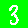
Digit: 3